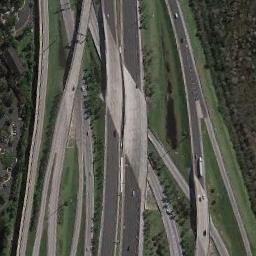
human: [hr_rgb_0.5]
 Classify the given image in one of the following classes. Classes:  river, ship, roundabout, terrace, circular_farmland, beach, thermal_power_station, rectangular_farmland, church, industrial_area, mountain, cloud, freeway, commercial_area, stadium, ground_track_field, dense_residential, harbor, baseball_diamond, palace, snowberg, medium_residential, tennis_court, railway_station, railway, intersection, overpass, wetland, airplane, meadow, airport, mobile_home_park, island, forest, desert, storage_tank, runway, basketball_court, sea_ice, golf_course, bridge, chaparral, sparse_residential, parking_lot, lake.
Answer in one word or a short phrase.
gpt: overpass